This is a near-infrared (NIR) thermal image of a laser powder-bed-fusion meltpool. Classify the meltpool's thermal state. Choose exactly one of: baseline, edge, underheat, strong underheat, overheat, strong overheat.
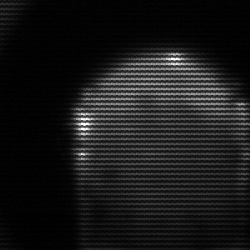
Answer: edge